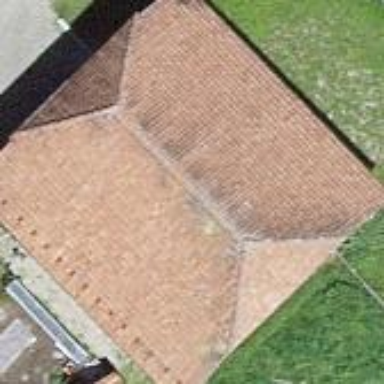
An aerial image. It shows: Rural barn.